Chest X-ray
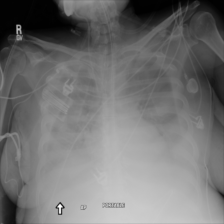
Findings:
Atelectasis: negative
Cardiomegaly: negative
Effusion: negative
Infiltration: negative
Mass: negative
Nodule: negative
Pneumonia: negative
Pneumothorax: negative
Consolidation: negative
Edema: negative
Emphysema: negative
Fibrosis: negative
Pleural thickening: negative
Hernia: negative